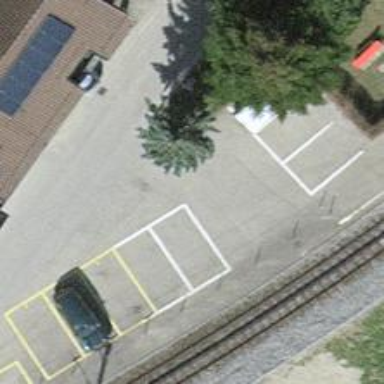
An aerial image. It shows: Parking lot with asphalt surface designated for park and ride for train commuters.